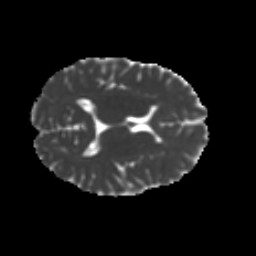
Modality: MD
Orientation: axial
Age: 22
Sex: female
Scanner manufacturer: ge
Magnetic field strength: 3 T
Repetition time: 7.8 s
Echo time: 0.0606 s